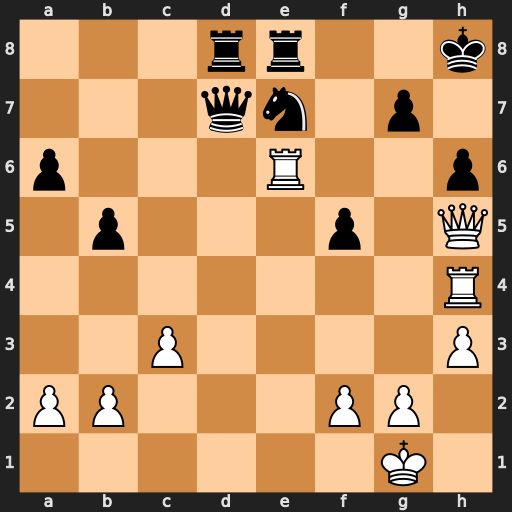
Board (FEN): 3rr2k/3qn1p1/p3R2p/1p3p1Q/7R/2P4P/PP3PP1/6K1
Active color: w
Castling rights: -
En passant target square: -
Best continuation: Rxh6+ gxh6 Qxh6+ Kg8 Qh8+ Kf7 Rh7+ Ke6 Rh6+ Ng6 Rxg6+ Kd5 Qd4#